Question: The picture describes a maze problem, where green is the starting position and red is the end point. Find the length of the shortest path.
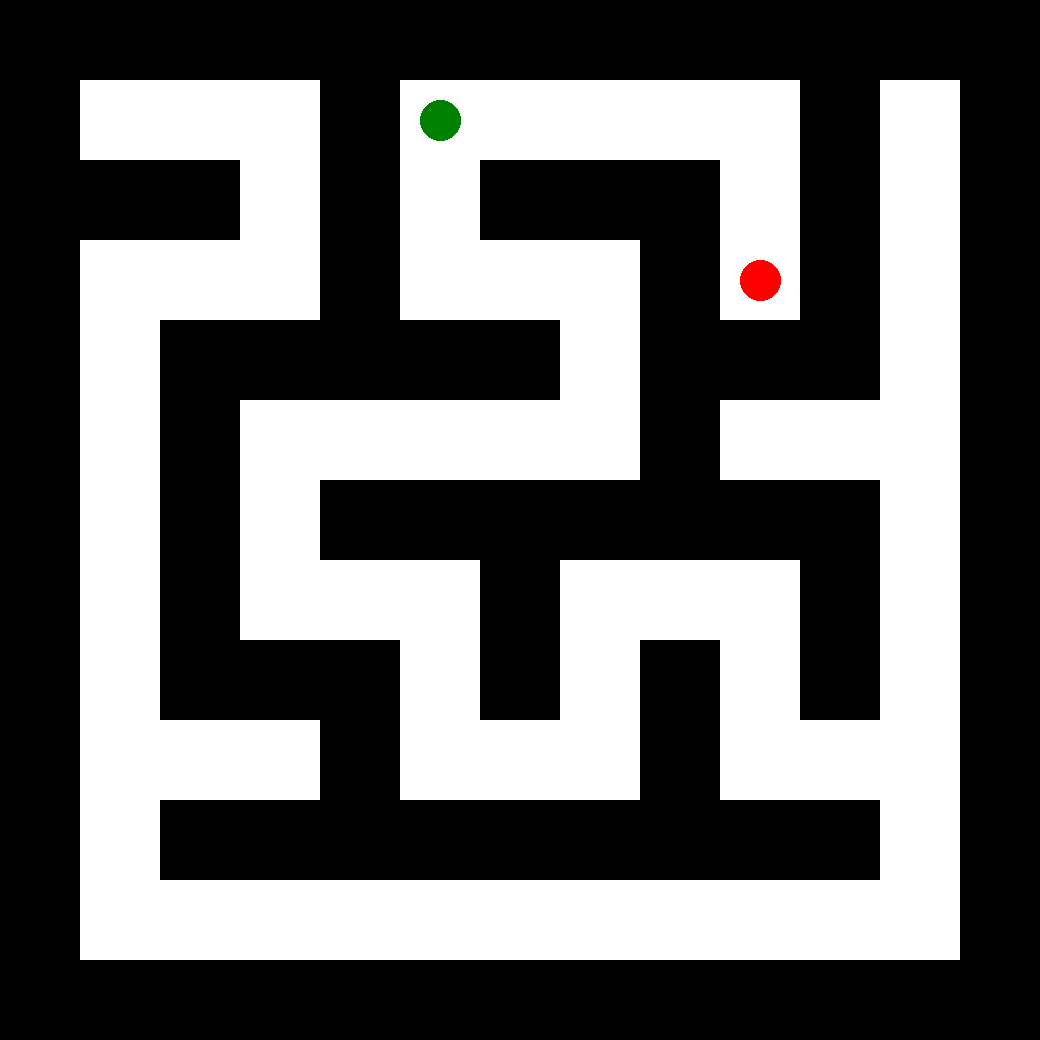
Answer: 6